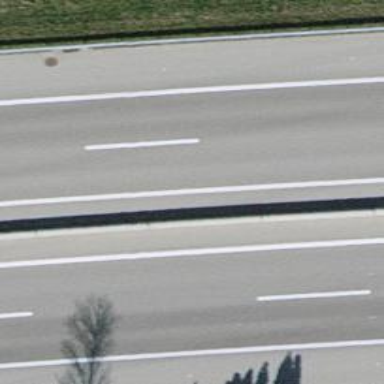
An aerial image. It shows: Asphalt motorway.